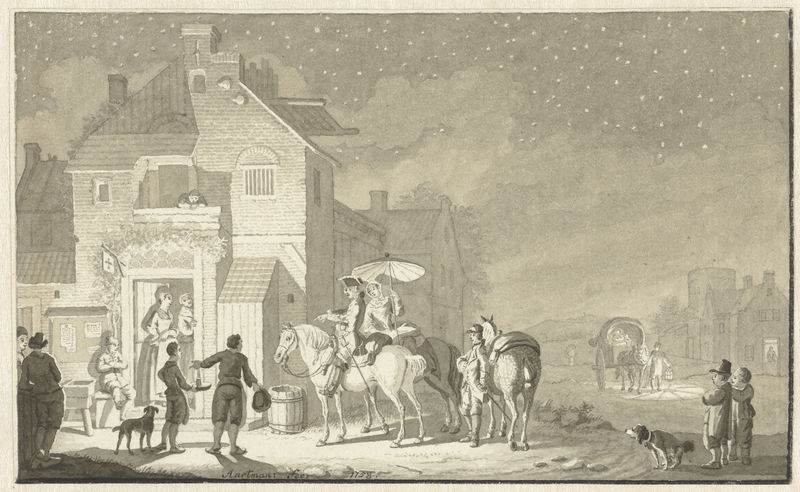
Titel: Reisgezelschap voor herberg bij avond
Künstler: Nicolaes Aartman
Standort: Amsterdam
Institution: Rijksmuseum
Schlagwörter: maison, chien, femme, ciel, cheval, nuit, ville, campagne, roi, toits, fenêtres, prince, ombrelle, tonneau, étoiles, calèche, affiches